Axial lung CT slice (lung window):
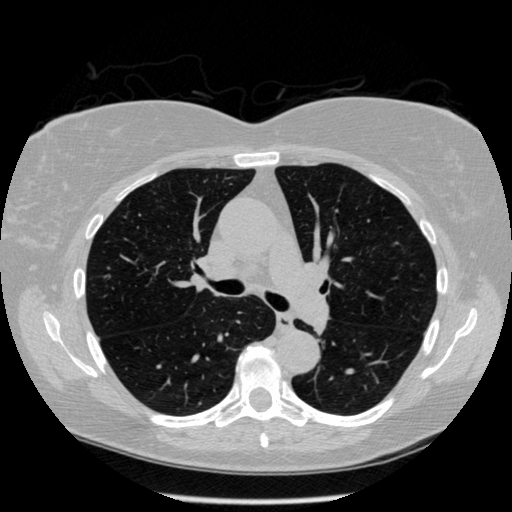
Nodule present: no